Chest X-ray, PA view. Patient: 41 years old, sex F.
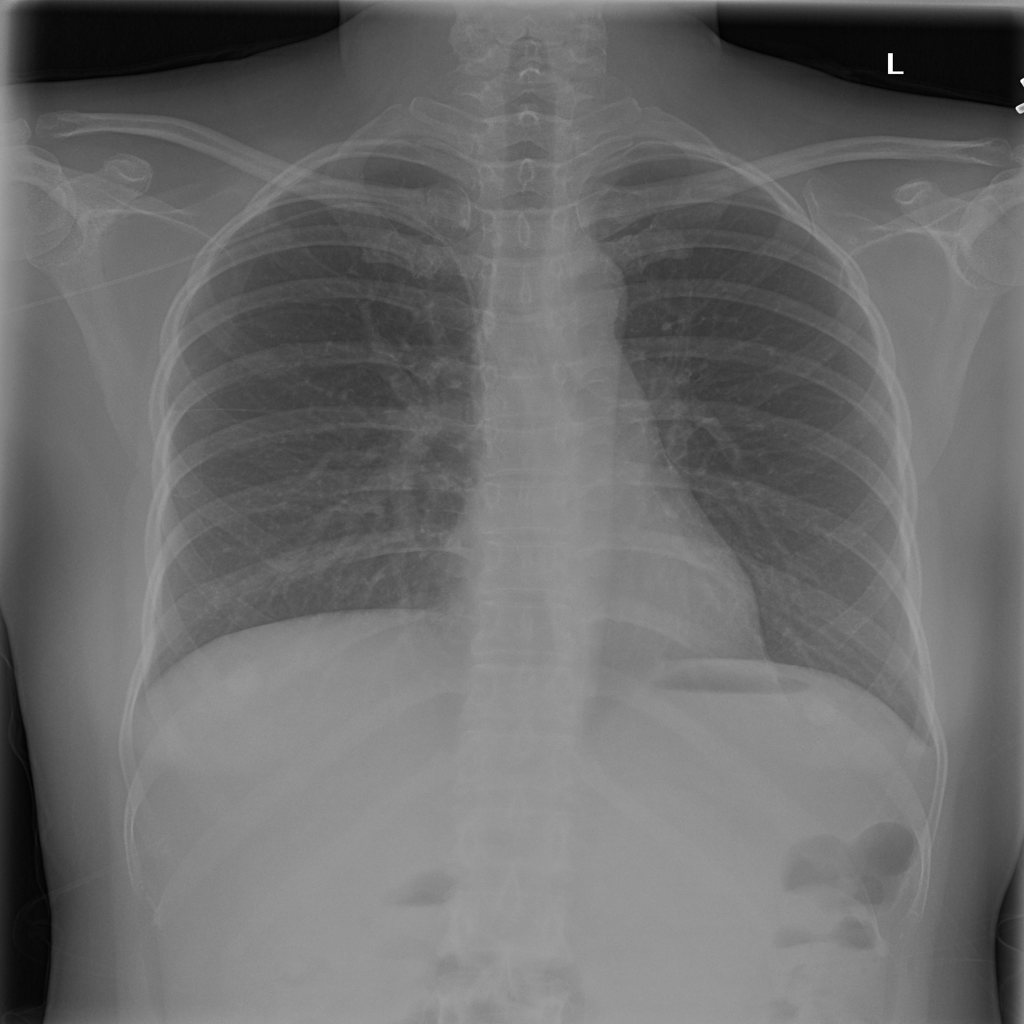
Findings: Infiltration